Field crop: maize
Growth stage: 2
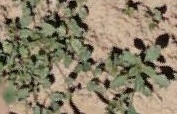
Species: convolvulus